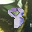
Label: 8